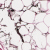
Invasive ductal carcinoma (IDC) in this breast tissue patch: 0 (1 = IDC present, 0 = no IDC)